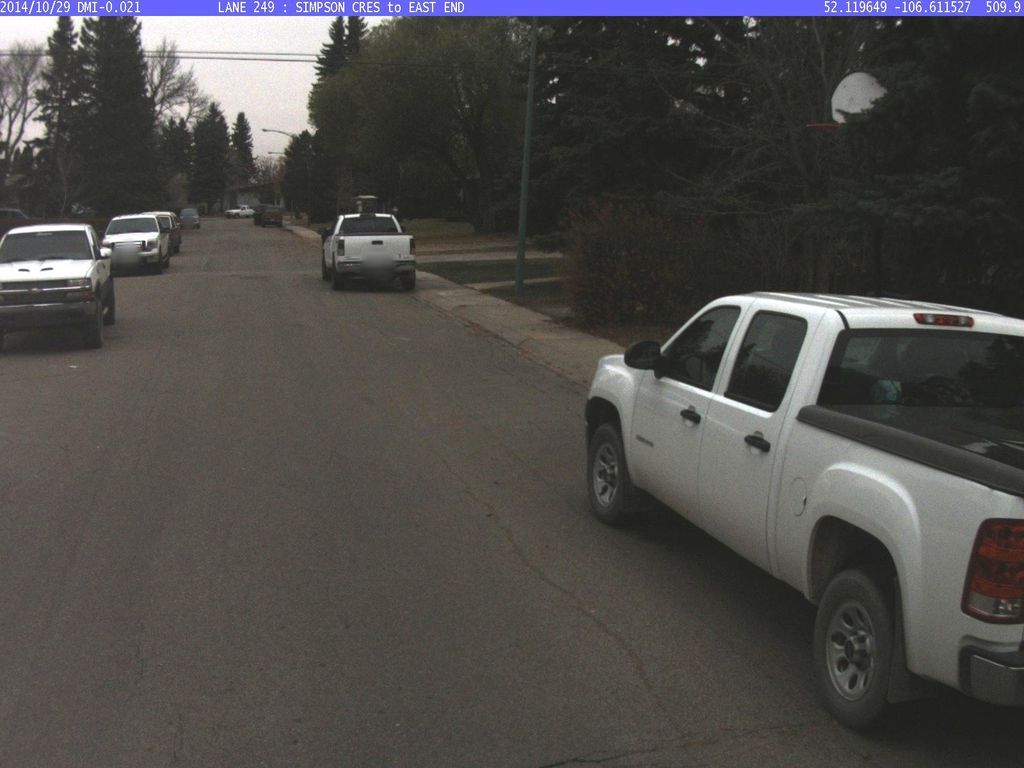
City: saskatoon